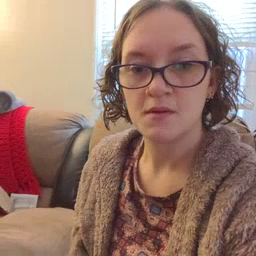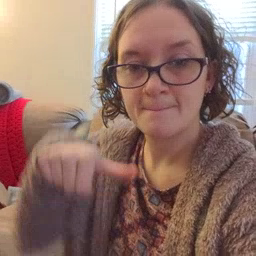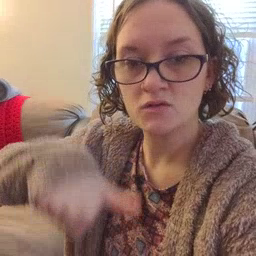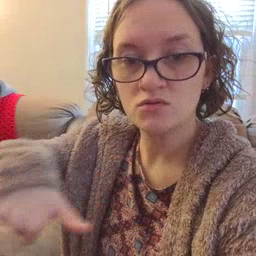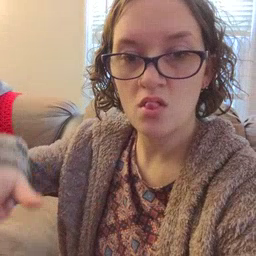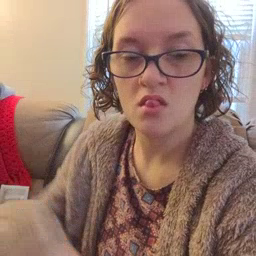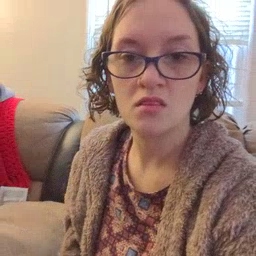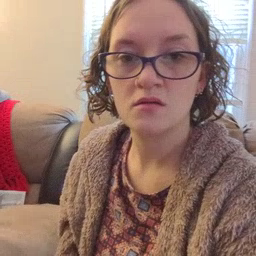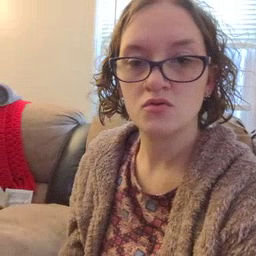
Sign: puzzle